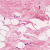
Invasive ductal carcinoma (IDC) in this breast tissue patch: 0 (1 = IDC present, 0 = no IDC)